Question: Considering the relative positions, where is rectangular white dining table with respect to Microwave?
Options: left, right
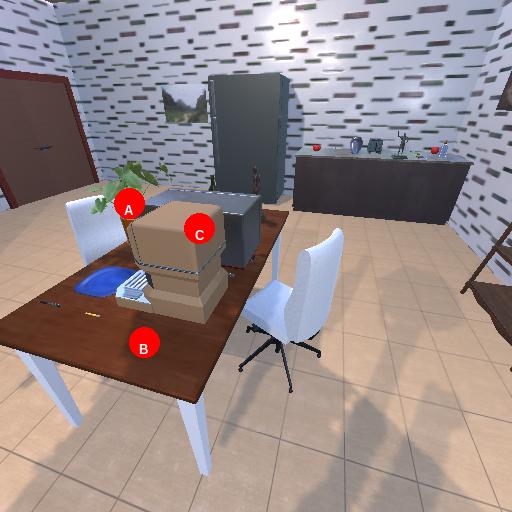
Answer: left